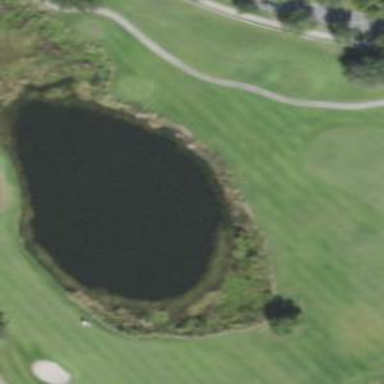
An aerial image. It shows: Picturesque scene of golf course with lateral water hazard.